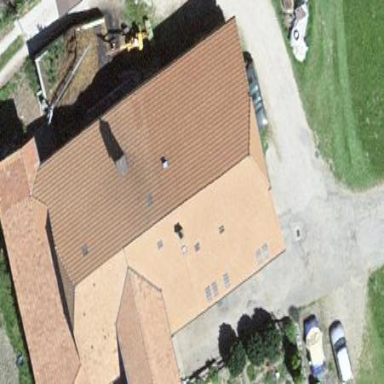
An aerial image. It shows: Farm building.